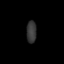
Tissue: lung
Cell type: Others
Senescence score: 0.2039
Nuclear area (px): 220
Mean DAPI intensity: 53.068